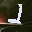
Label: 2